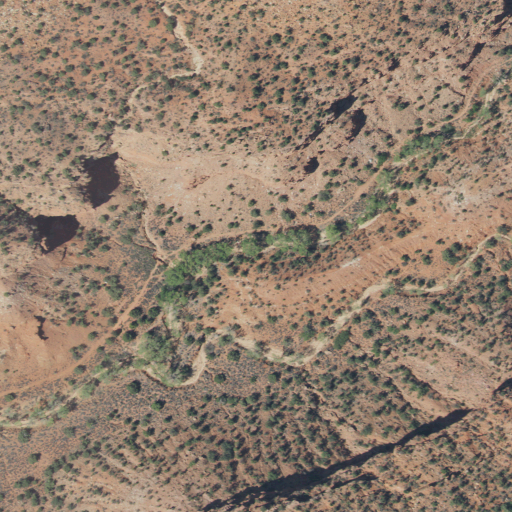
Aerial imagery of valley in Utah named North Fork Pugh Canyon containing shrub and evergreen forest